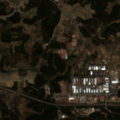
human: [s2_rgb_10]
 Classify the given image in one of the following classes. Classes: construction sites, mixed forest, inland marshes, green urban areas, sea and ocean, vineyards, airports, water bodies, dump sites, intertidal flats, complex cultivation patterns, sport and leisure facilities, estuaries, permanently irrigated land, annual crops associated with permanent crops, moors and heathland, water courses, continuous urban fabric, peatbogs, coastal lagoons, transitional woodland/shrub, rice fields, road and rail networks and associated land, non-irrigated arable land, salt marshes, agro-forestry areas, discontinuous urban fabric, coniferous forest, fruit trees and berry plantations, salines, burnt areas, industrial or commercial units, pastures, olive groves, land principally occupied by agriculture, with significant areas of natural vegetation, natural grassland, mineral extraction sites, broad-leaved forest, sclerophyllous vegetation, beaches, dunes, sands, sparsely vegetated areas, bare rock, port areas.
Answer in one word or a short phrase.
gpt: industrial or commercial units, complex cultivation patterns, land principally occupied by agriculture, with significant areas of natural vegetation, coniferous forest, transitional woodland/shrub